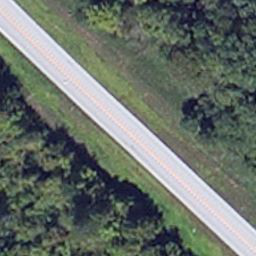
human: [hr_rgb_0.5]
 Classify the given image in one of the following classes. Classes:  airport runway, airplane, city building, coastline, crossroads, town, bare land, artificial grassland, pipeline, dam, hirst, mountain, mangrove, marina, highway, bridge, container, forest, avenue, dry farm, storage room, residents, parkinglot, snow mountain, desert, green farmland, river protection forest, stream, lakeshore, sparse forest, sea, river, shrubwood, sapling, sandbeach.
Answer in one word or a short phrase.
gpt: avenue